Question: I want to make a button like this without using image by gradients as multiple background. is it possible?

using single element
'''
<span class="customStyleSelectBox">Dummy Text</span>
'''
<URL>
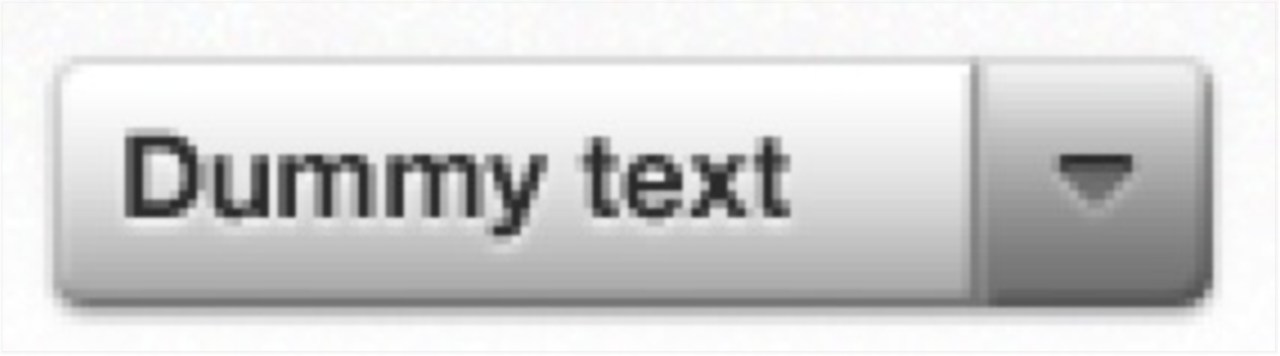
Answer: You can define multiple gradients comma-separated. E.g.:
'''
.customStyleSelectBox {
...
background: linear-gradient(#fff, #999) no-repeat border-box, linear-gradient(#eee, #777) no-repeat border-box;
background-size: 98px 50px, 18px 50px;
background-position: 0 0, 98px 0;
background-origin: padding-box, padding-box;
}
'''
Also see your updated <URL>.